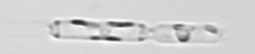
Label: Cerataulina_pelagica